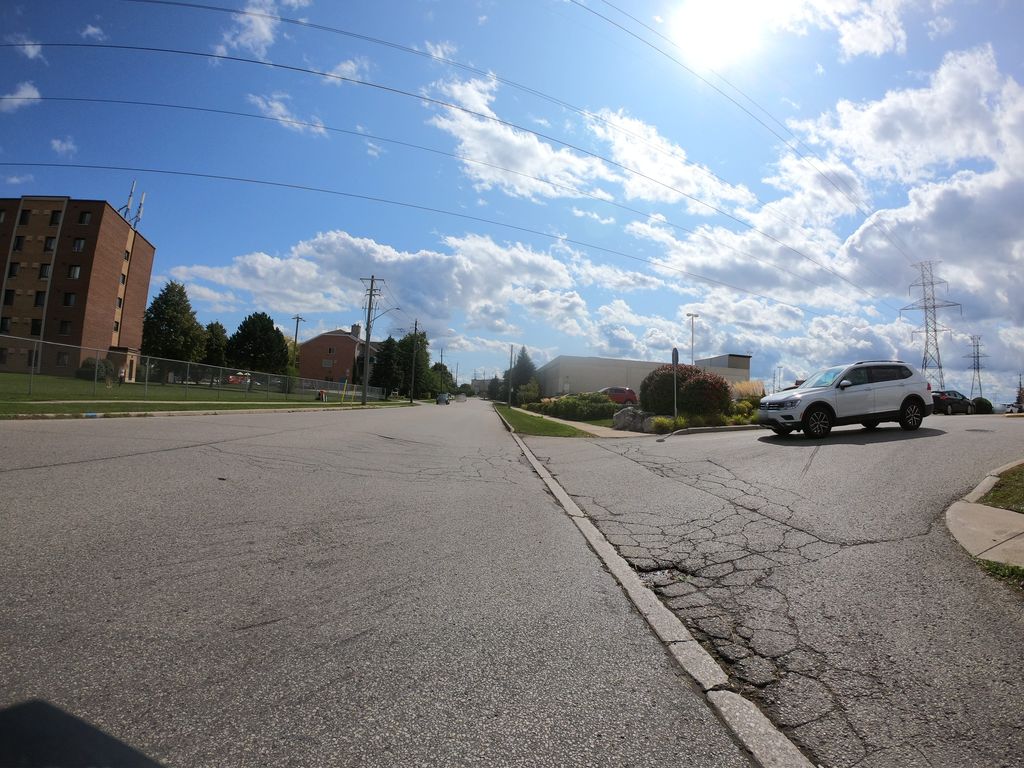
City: kitchener-waterloo